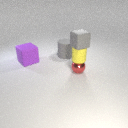
small red metal sphere below small gray rubber cube